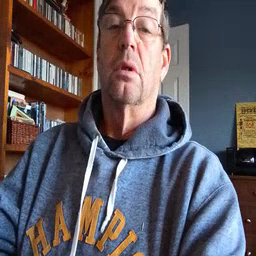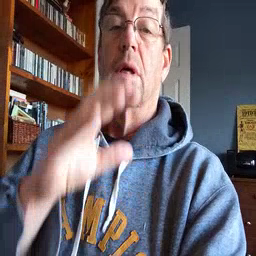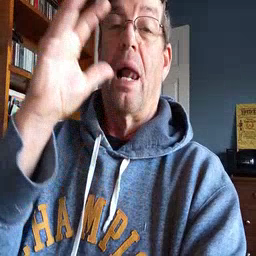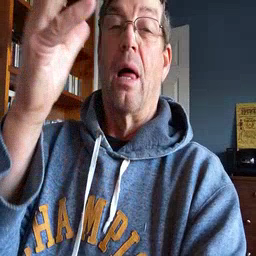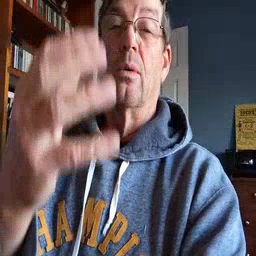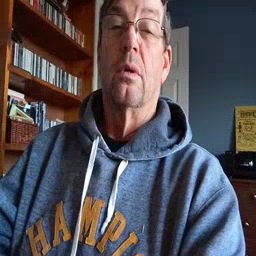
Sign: cloud